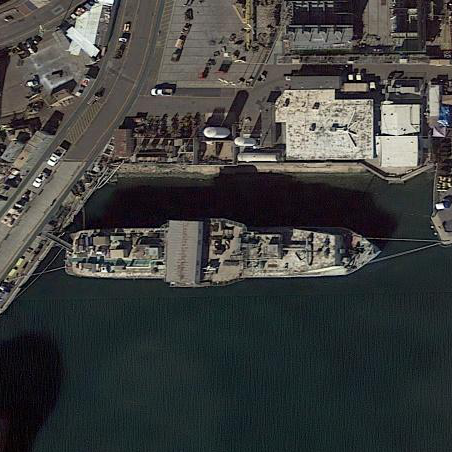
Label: civil